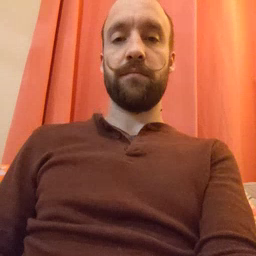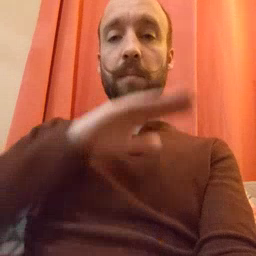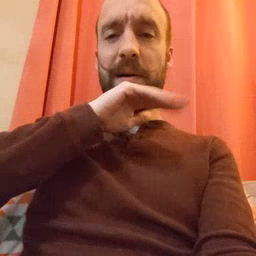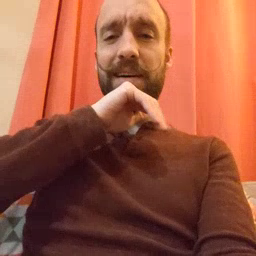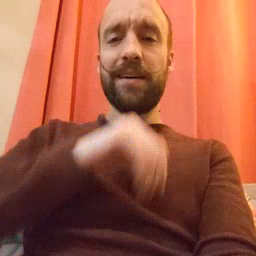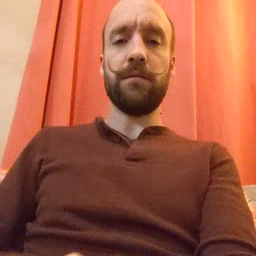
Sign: pig